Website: macys
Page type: customer-info-address
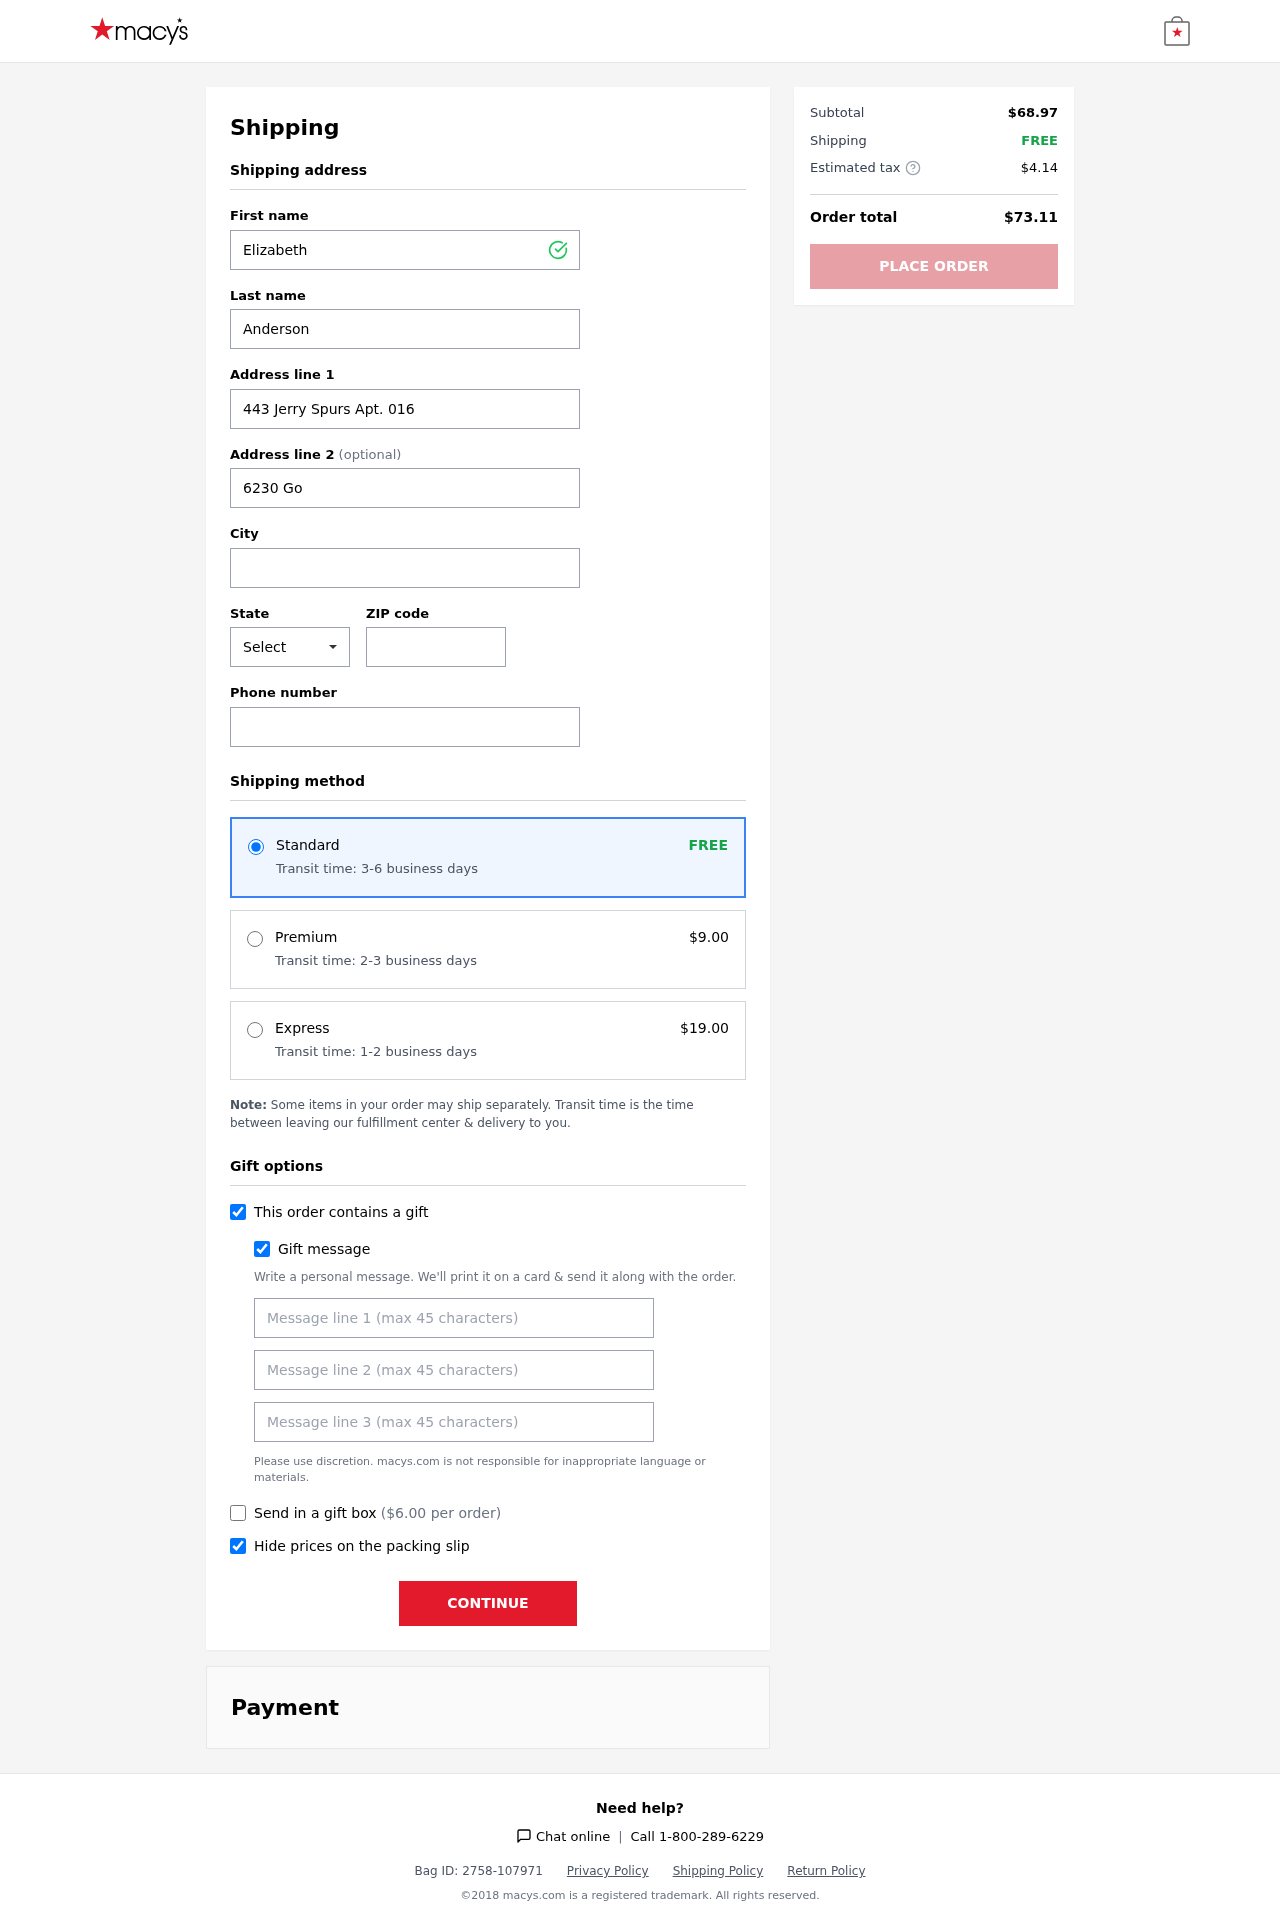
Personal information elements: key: PII_CITY
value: Larsonchester
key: PII_FIRSTNAME
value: Elizabeth
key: PII_GIFT_MESSAGE
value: Hey Wendy, I thought you’d really enjoy this stylish piece to add a little flair to your outfits! Can’t wait to see how incredible it looks on you. Just a little something to celebrate you and all the amazing things you do!  Elizabeth
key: PII_LASTNAME
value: Anderson
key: PII_PHONE
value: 9357031199
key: PII_POSTCODE
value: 97617
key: PII_STATE_ABBR
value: NC
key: PII_STREET
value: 443 Jerry Spurs Apt. 016
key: PII_STREET2
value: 6230 Gomez Square
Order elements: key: ORDER_SHIPPING_STANDARD
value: FREE
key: ORDER_SHIPPING_STANDARD_TIME
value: Transit time: 3-6 business days
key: ORDER_SHIPPING_PREMIUM
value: $9.00
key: ORDER_SHIPPING_PREMIUM_TIME
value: Transit time: 2-3 business days
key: ORDER_SHIPPING_EXPRESS
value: $19.00
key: ORDER_SHIPPING_EXPRESS_TIME
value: Transit time: 1-2 business days
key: ORDER_GIFT_BOX_FEE
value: $6.00
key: ORDER_SUBTOTAL
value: $68.97
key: ORDER_SHIPPING_COST
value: FREE
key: ORDER_TAX
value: $4.14
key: ORDER_TOTAL
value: $73.11